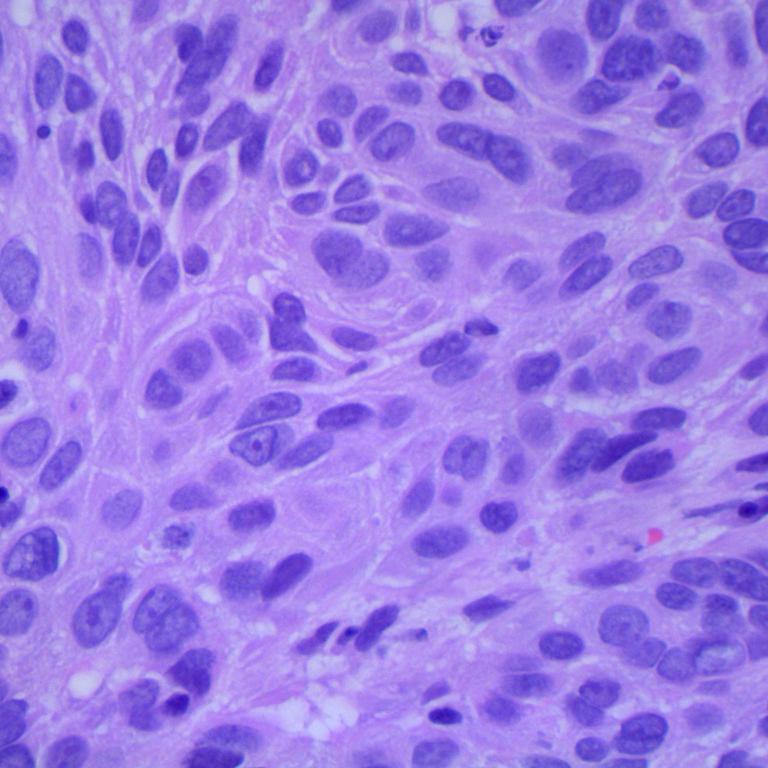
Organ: lung
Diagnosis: squamous carcinomas